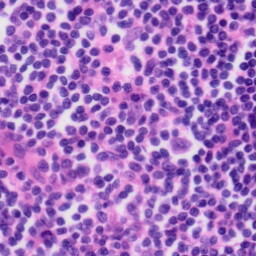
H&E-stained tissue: Tonsil